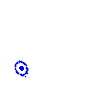
Particle: pion